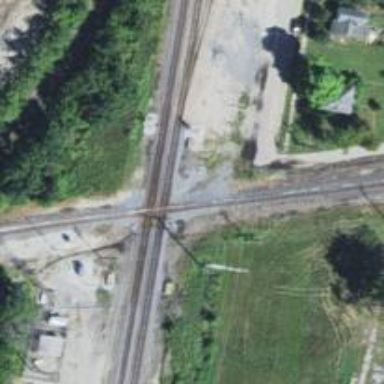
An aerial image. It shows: Railway crossing.